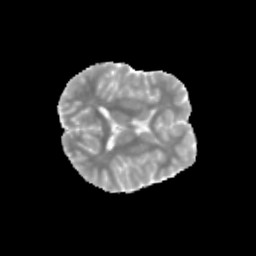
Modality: MD
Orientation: axial
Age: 12
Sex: male
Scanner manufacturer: siemens
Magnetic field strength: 3 T
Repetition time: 3.8 s
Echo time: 0.07 s